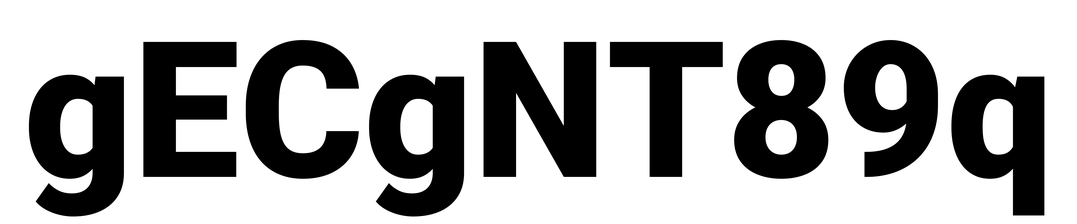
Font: Roboto_Black